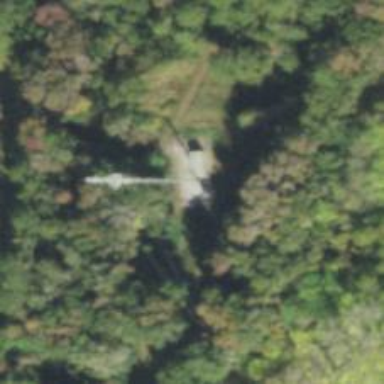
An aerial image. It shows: Man-made mast used for communication purposes.